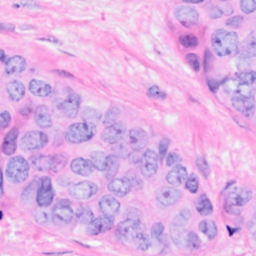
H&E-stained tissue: Breast